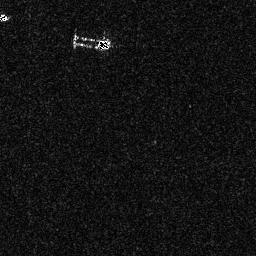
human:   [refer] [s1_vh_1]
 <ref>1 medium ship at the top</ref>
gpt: <box>[[27, 12, 43, 19, 0]]</box>